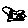
Label: car